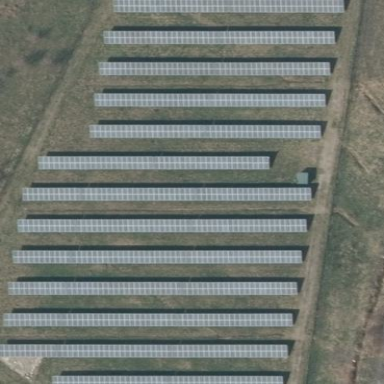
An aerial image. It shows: Solar power generator using photovoltaic method with solar photovoltaic panel types.